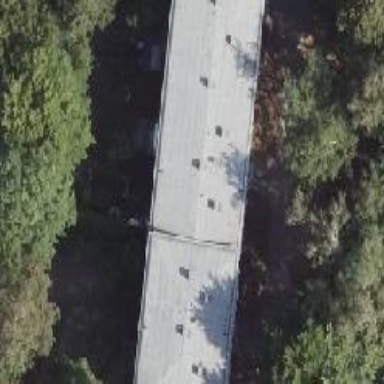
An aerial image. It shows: Hipped roof apartment building.